Question: I am trying to develop project in which I have maintained its components as separate entity with no dependency on other projects. i.e. I will maintain cart as one module and if I need its functionality I simply call its actionresult which gives me the cart on my page that's all.
for developing that I follow the all steps mentioned <URL> as it is.
I created my project structure as

I have to render view at
for that I am calling the actionresult method as
which return me
but it gives me error that view is not found
which folder but it is actually in
please suggest to overcome that problem.
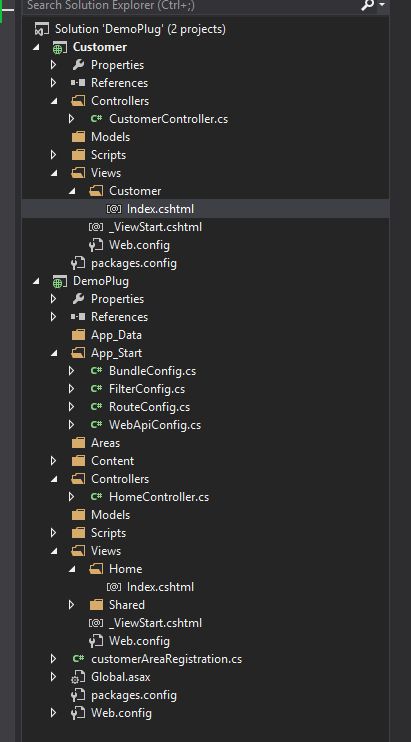
Answer: Have you saved your Customer project in the Areas folder of the DemoPlug project, as the tutorial indicated? If yes, the you should modify your action method to include the area name.
'''
@Url.Action("Index", "Customer", new { area = "Customer"})
'''
To do the reverse and call an action in DemoPlug from the Customer Area, try this:
'''
@Url.Action("MyAction", "DemoPlugController", new { area = "" })
'''